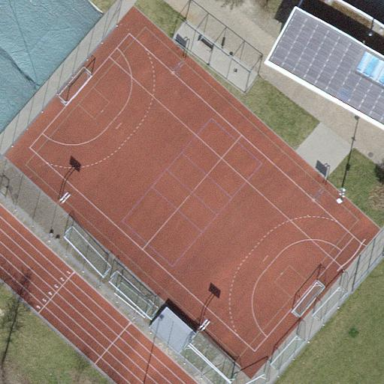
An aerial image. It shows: Multi-sport pitch with tartan surface for leisure activities.